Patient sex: F
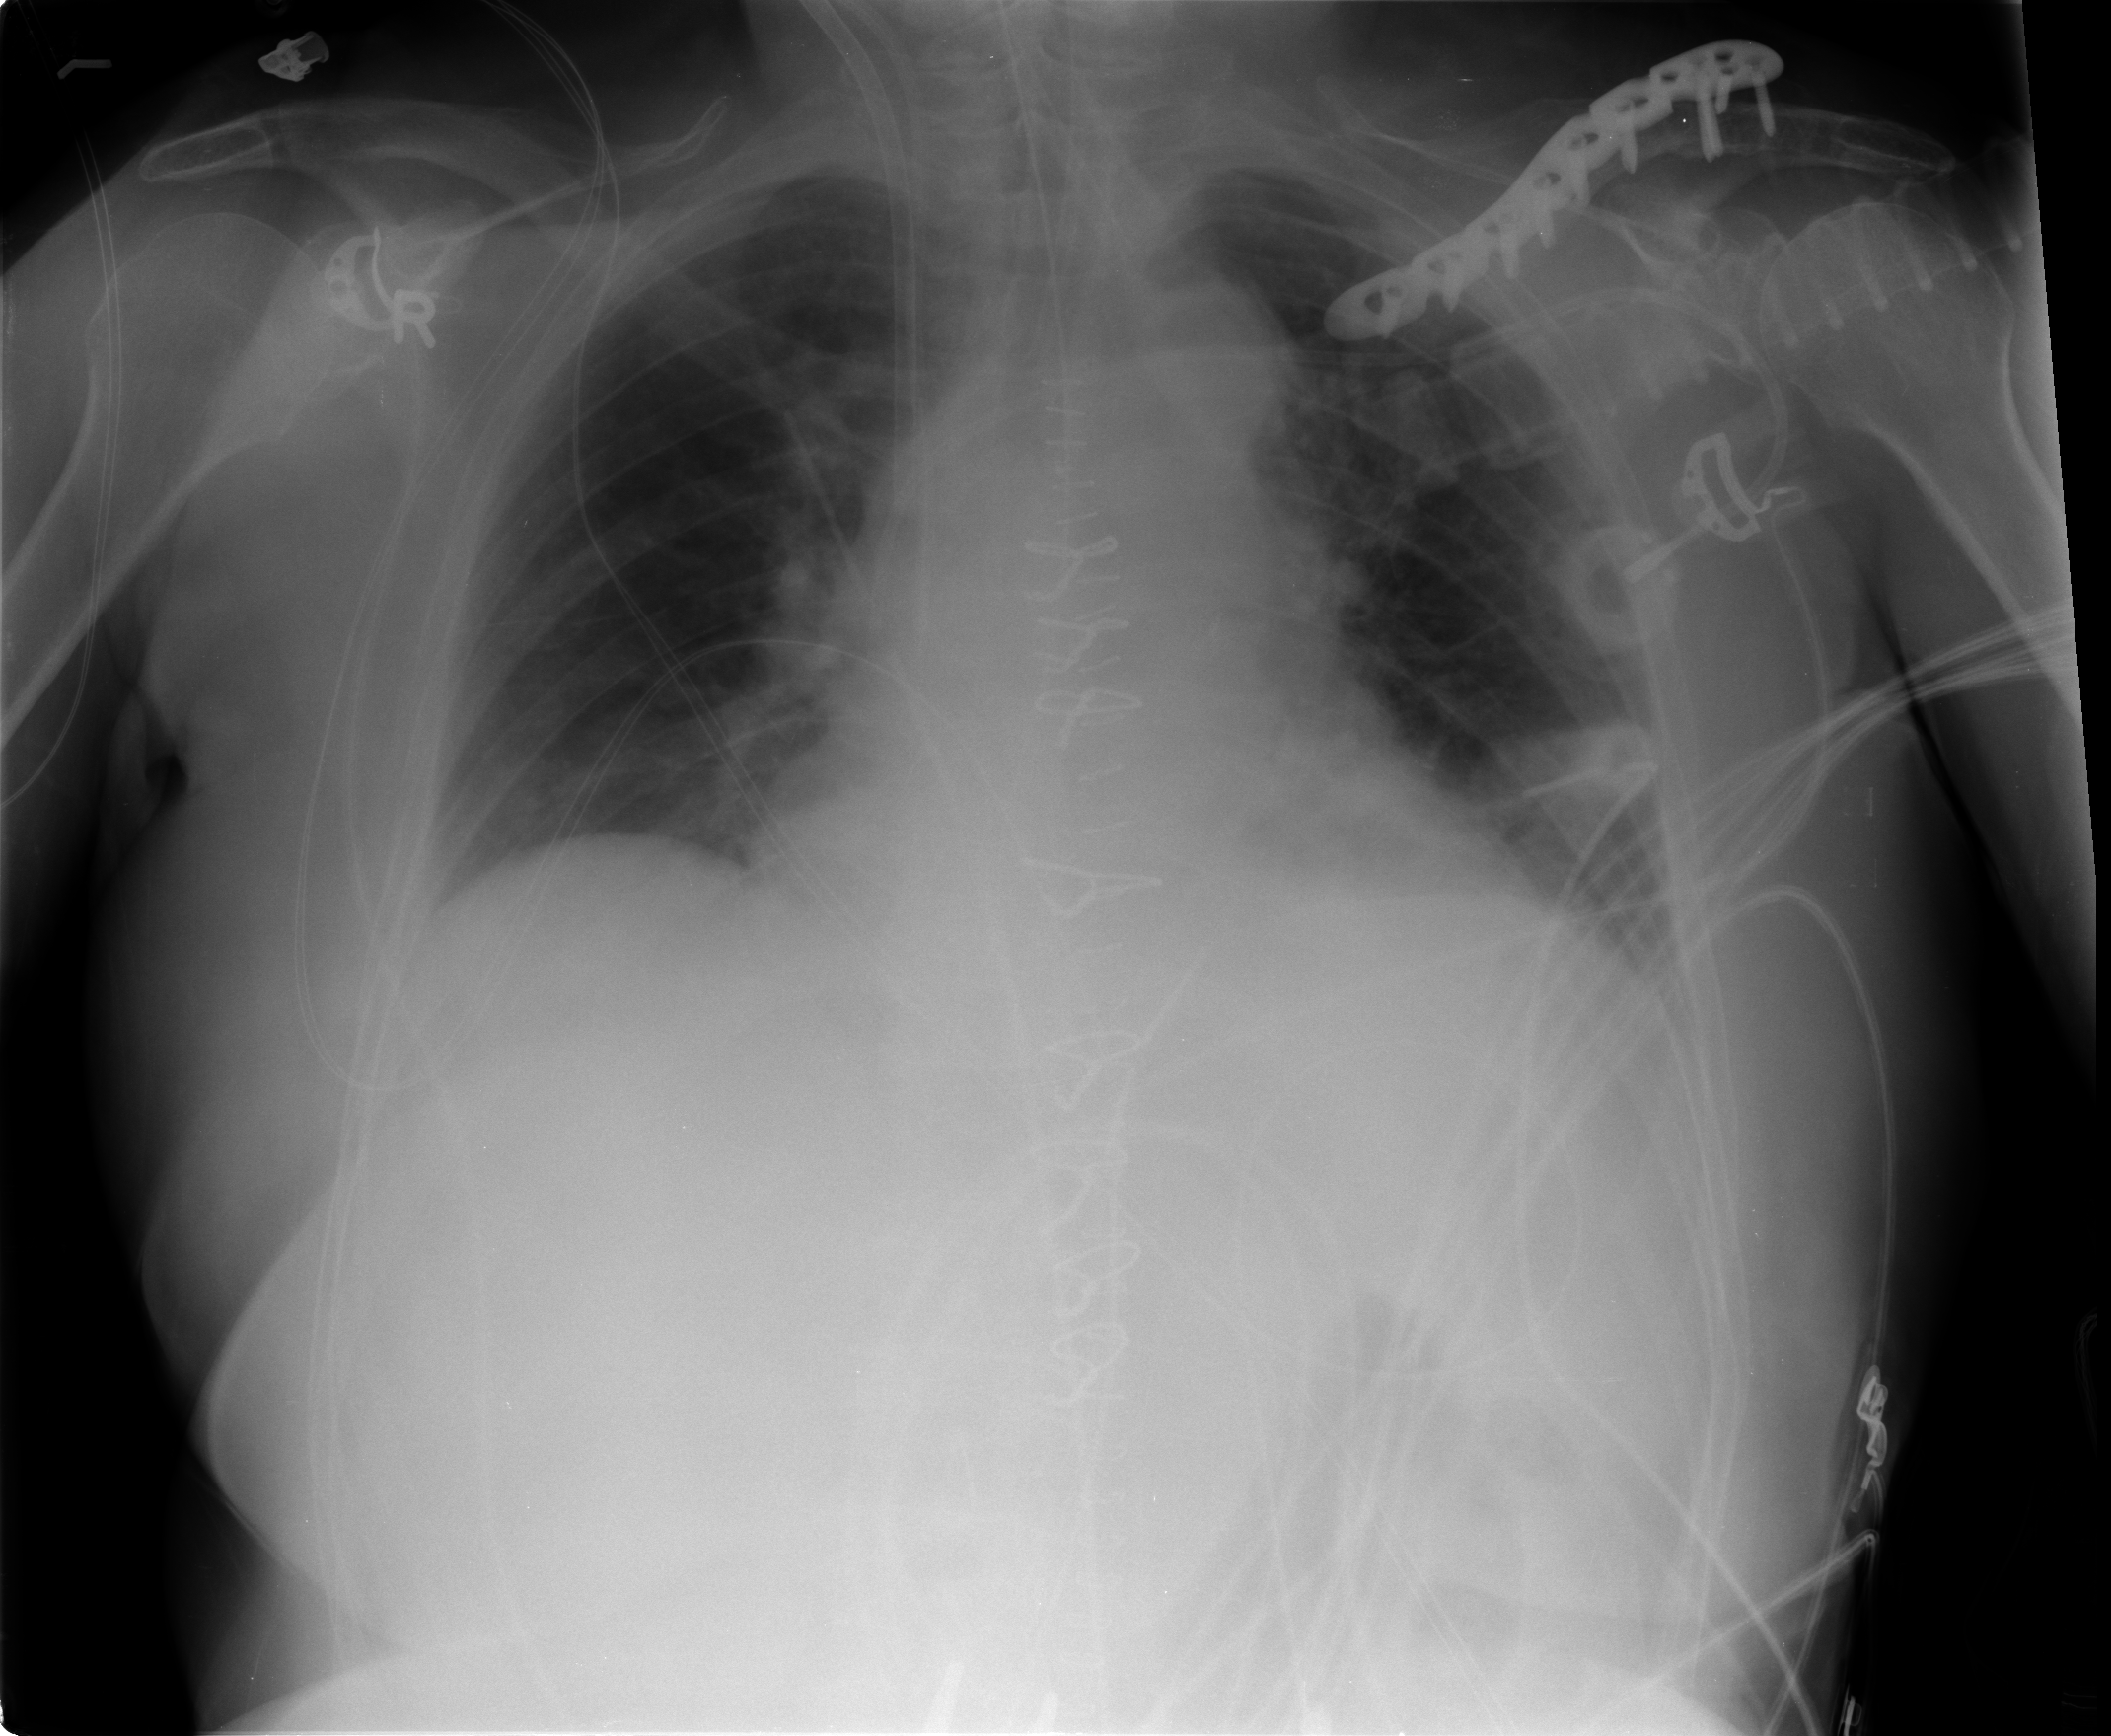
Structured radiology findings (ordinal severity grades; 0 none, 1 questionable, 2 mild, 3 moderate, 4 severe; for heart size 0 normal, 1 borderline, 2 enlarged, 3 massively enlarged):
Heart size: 1
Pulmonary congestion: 2
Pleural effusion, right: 0
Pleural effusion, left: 1
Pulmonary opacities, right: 0
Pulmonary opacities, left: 0
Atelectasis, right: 0
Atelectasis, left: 2